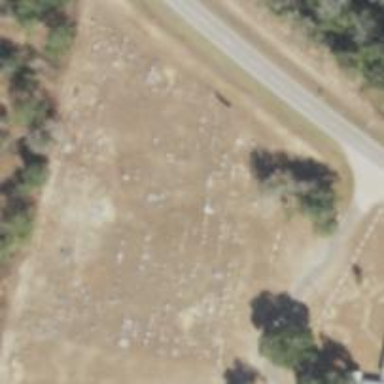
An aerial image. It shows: Cemetery.